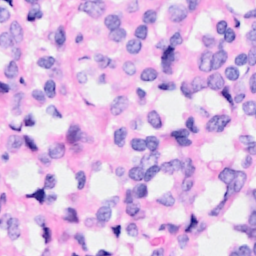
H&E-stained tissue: Breast